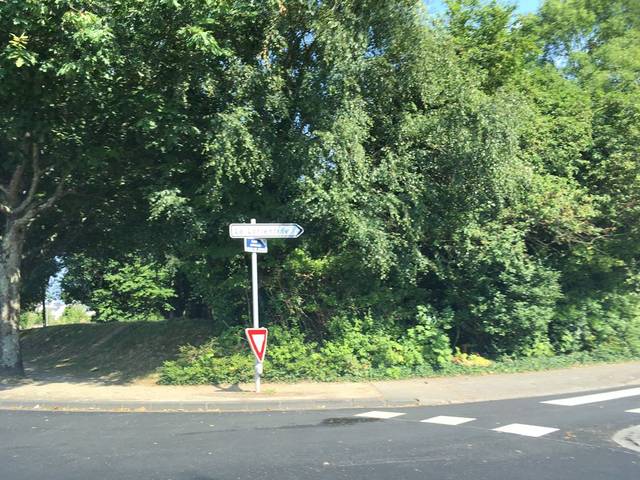
Region: France
Coordinates: 47.764, -3.37